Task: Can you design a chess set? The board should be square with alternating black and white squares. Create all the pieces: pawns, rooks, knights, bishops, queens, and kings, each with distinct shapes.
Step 4777:
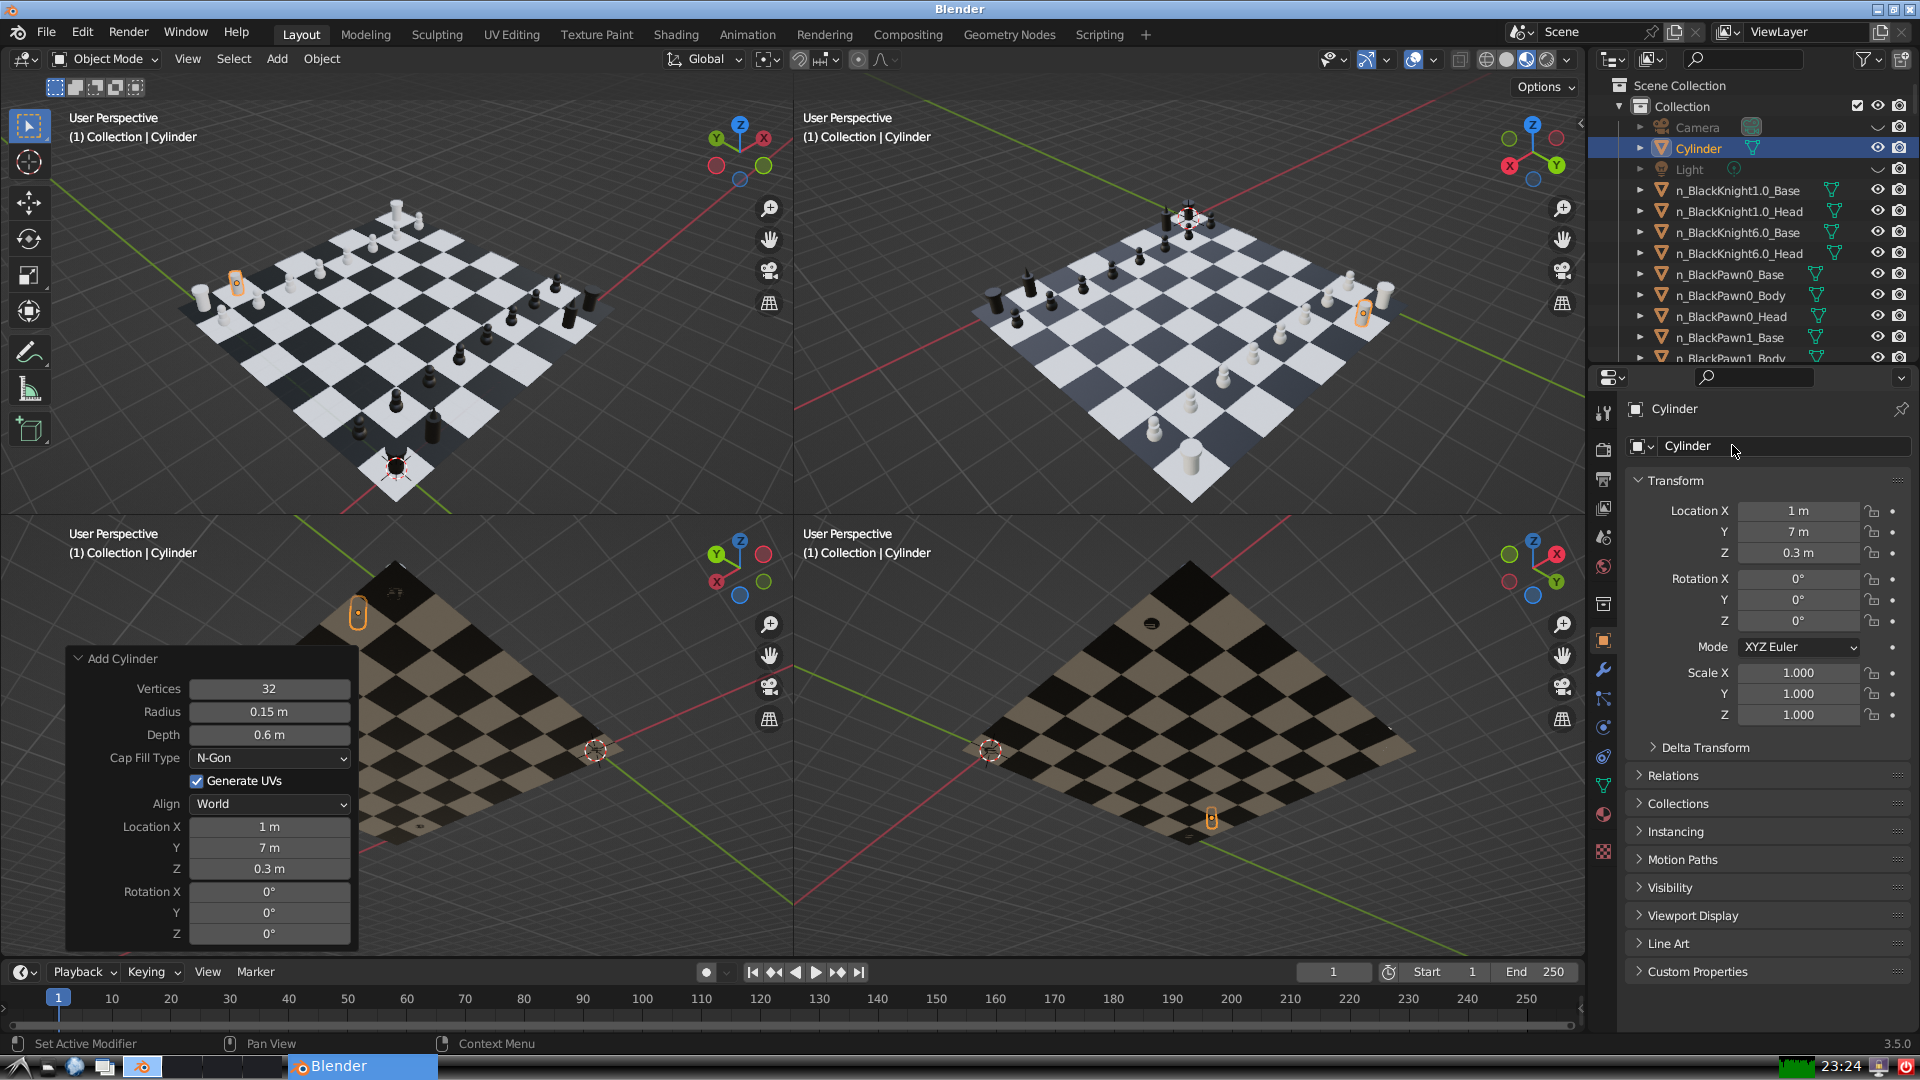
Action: click: no